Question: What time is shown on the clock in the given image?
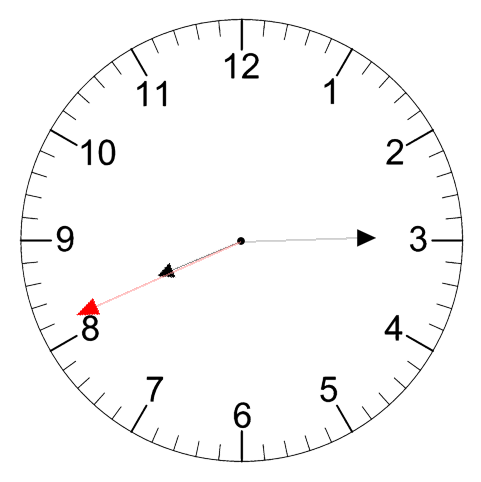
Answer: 08:14:41